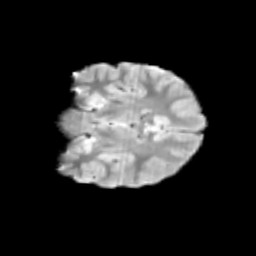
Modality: T2w
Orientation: coronal
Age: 12
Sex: female
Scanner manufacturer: siemens
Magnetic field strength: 3 T
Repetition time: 3.8 s
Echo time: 0.07 s